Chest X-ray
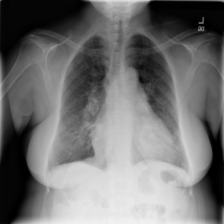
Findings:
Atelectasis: negative
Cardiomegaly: positive
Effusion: negative
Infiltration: negative
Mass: negative
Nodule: positive
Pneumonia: negative
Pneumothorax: negative
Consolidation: negative
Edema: negative
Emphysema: negative
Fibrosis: negative
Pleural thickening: negative
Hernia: negative